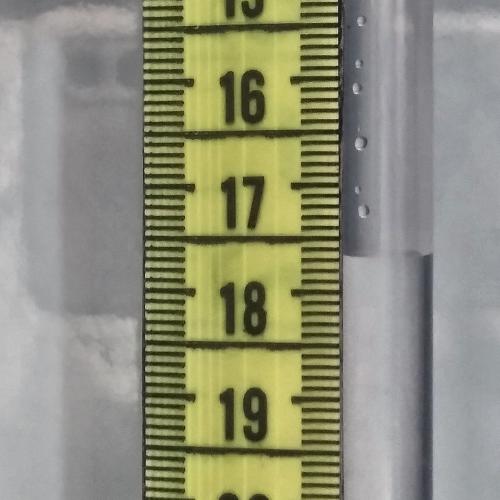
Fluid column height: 17.7 cm